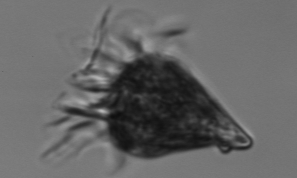
Label: Strombidium_wulffi